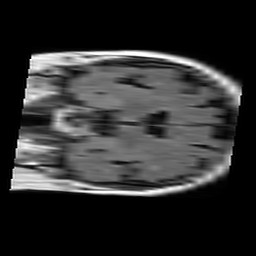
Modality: FLAIR
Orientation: coronal
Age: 72
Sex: female
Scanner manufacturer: philips
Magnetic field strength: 1.5 T
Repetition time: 10 s
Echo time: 0.11 s